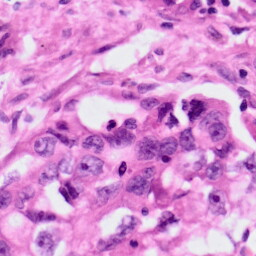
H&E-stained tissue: Lung